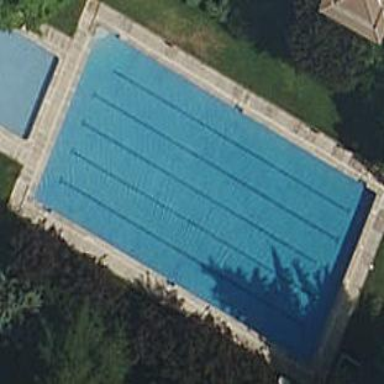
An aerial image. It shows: Swimming pool within leisure land area designed for swimming activities.